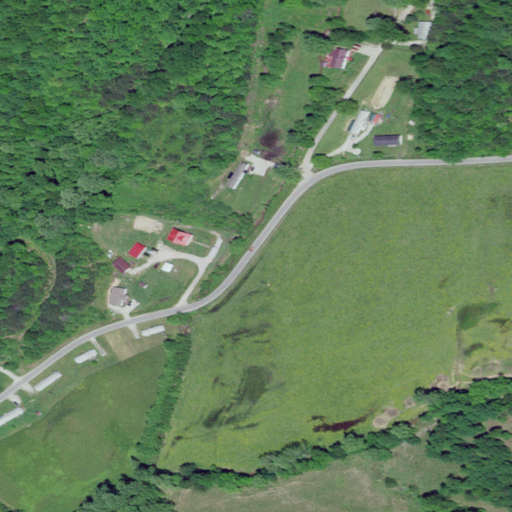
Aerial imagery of valley in Kentucky named Hogshead Hollow containing pasture, deciduous forest, open development, low intensity development, mixed forest, and shrub